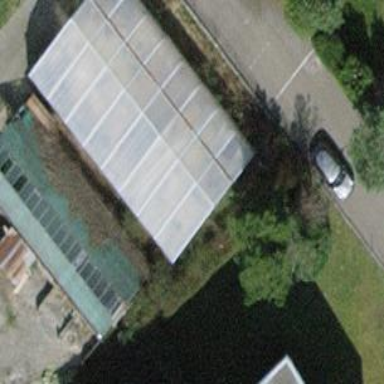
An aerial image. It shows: Greenhouse.